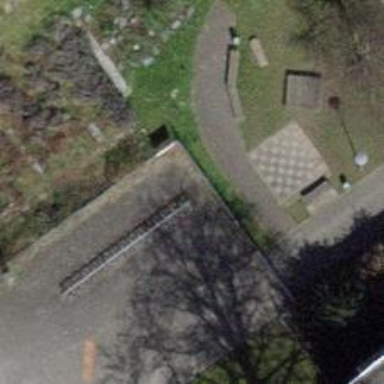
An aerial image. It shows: Bicycle repair station is available.